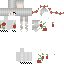
A female skeleton skin with pale skin, wearing white helmet dressed in a red robe top and red pants, featuring a closed mouth.